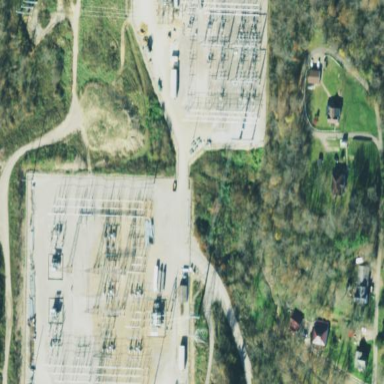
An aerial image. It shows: Fence surrounds transmission level power substation.